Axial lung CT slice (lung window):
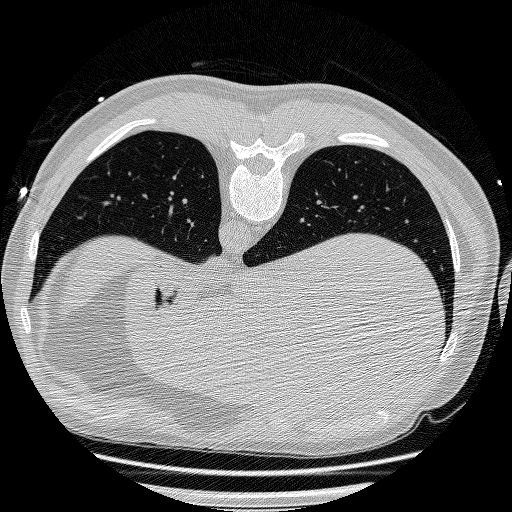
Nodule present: no